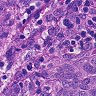
Metastatic tissue present: yes